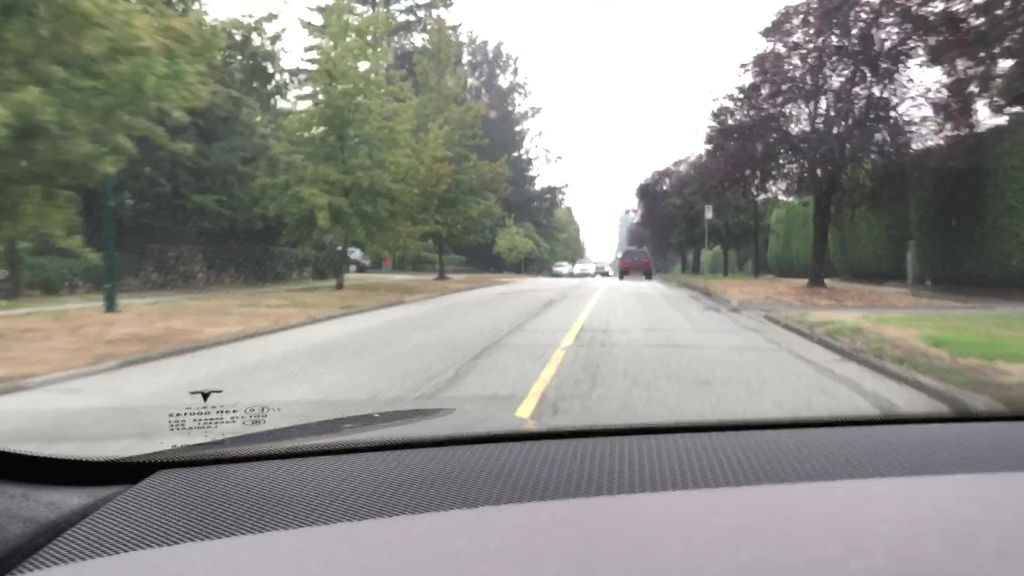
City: vancouver